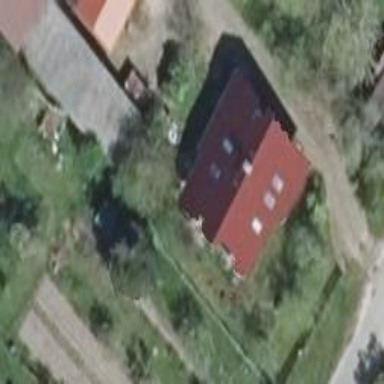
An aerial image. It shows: House with gabled roof. The roof is maroon in color and oriented along the building.